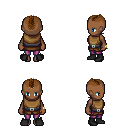
a pixel art fantasy rpg character, female body template, human, dark skin, leather chest armor, magenta pants, brown short mohawk hairstyle, bracelets, black shoes, four views (front, back, left, right), 2x2 character sprite sheet, small pixel art, hard edges, no anti-aliasing